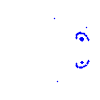
Particle: kaon